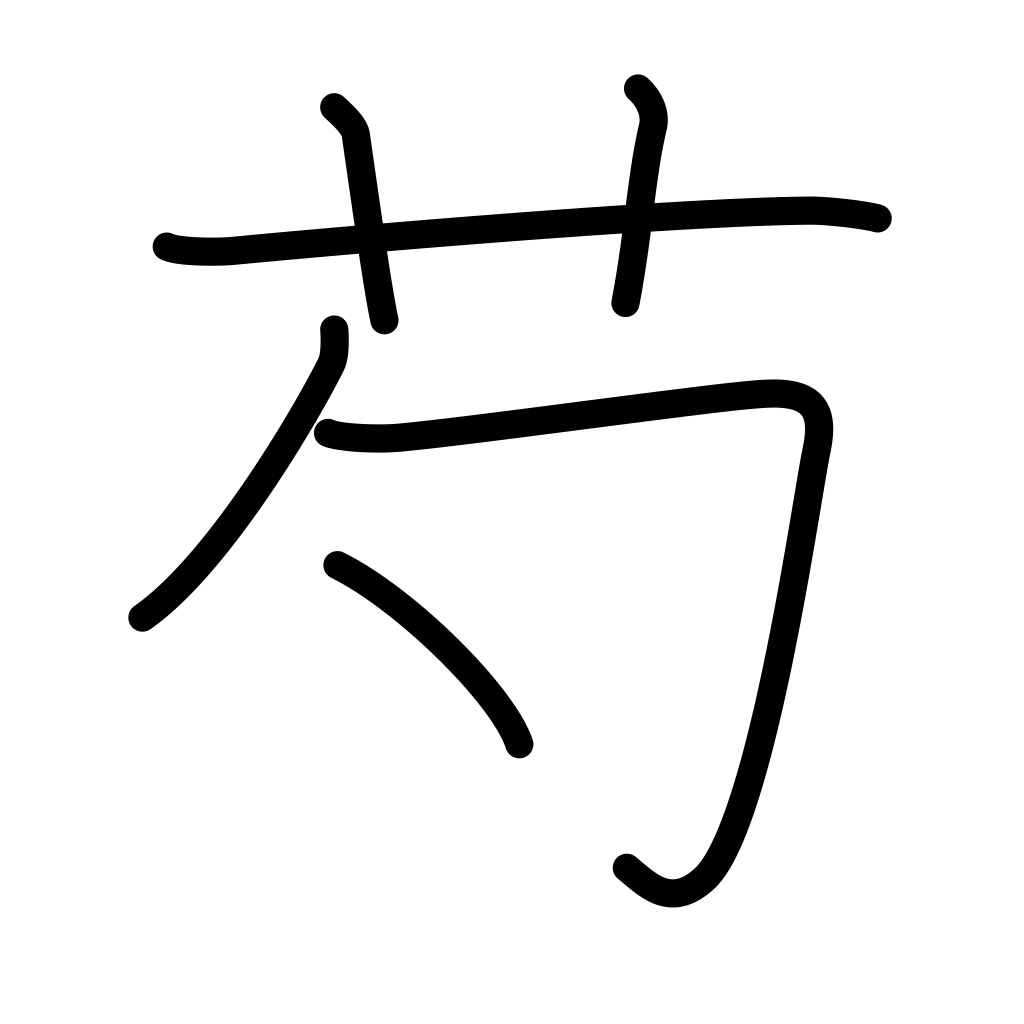
Meaning: peony